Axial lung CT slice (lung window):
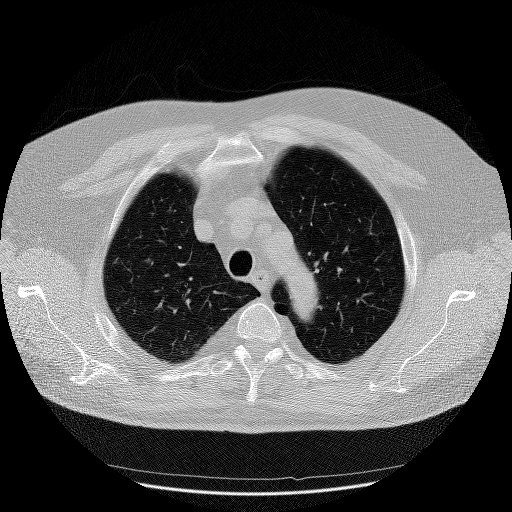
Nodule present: no